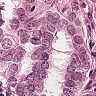
Metastatic tissue present: yes